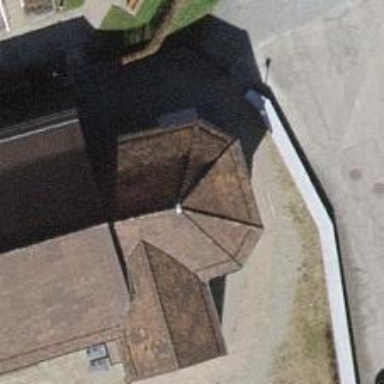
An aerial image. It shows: View of roof edge.